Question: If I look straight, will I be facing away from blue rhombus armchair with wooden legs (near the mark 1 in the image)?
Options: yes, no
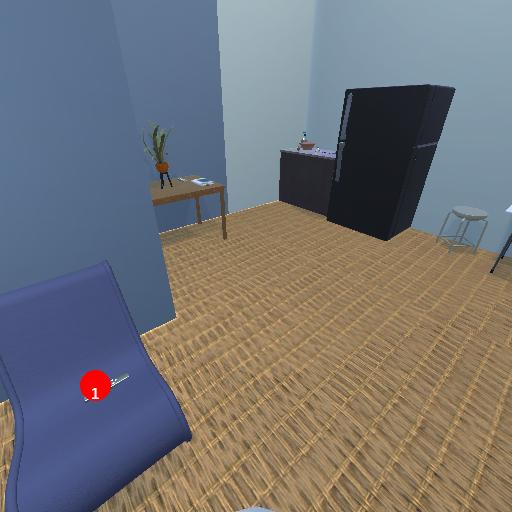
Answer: yes